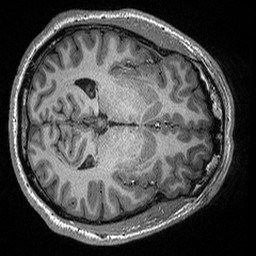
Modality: T1w
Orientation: axial
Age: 26
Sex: male
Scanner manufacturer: siemens
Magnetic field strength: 3 T
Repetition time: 2.3 s
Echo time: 0.00298 s